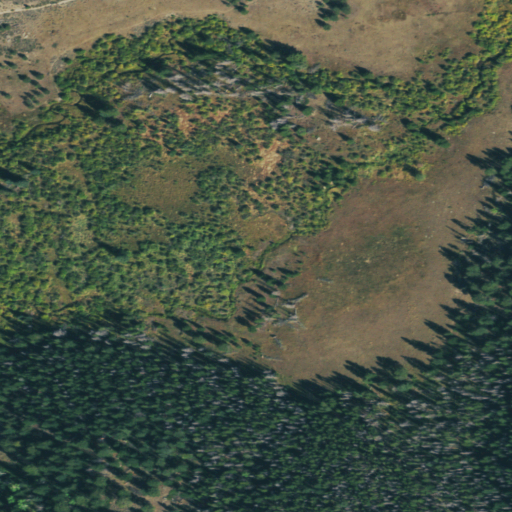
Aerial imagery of plain(s) in Colorado named Hollowell Park containing woody wetlands, evergreen forest, herbaceous wetlands, and shrub